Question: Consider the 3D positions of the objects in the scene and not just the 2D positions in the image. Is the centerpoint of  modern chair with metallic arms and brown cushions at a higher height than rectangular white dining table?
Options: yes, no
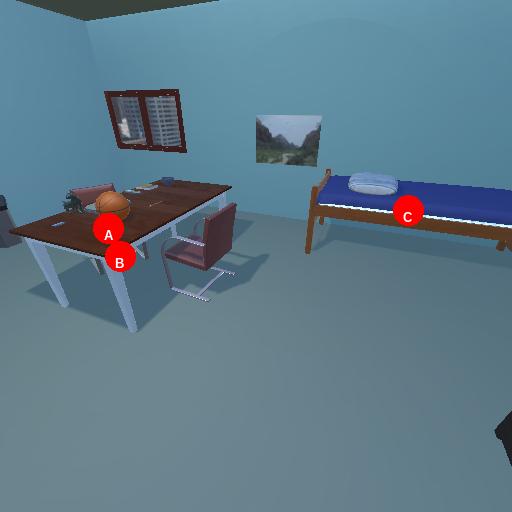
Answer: yes